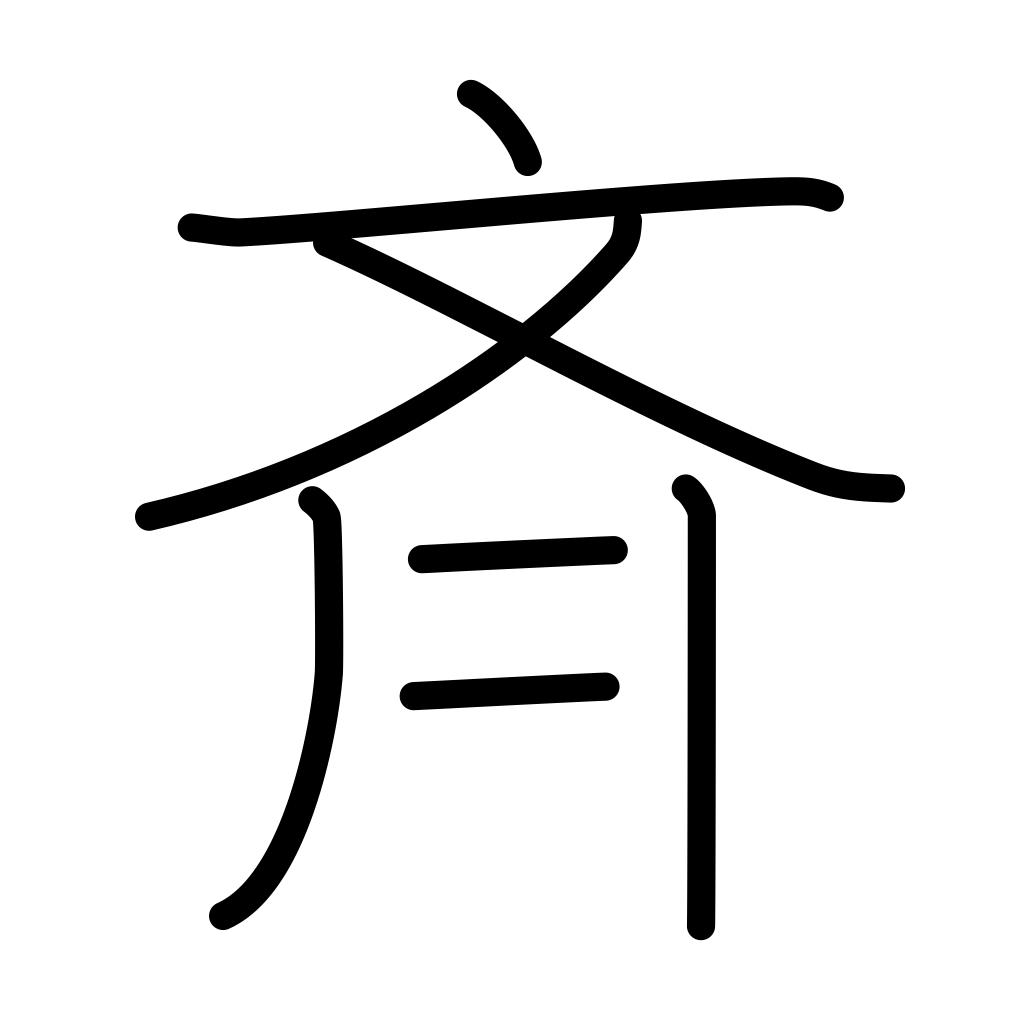
Meaning: adjusted, alike, equal, similar variety of